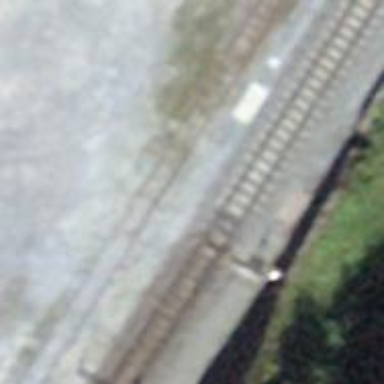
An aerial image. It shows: Narrow gauge railway.